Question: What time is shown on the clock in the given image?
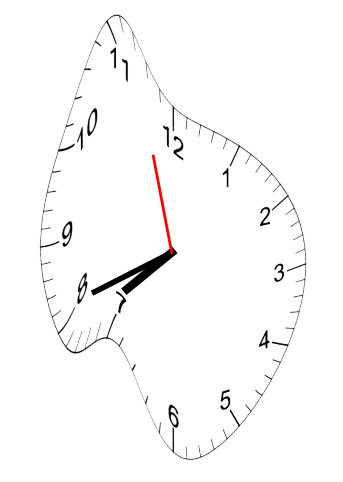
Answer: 07:40:57